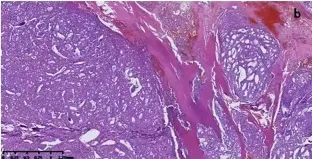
(B) Capsular invasion is visible, and outside the capsule, there are tumor cell nodules of varying sizes.
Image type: pathology (h&e)